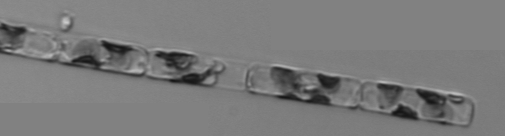
Label: Guinardia_delicatula_TAG_internal_parasite